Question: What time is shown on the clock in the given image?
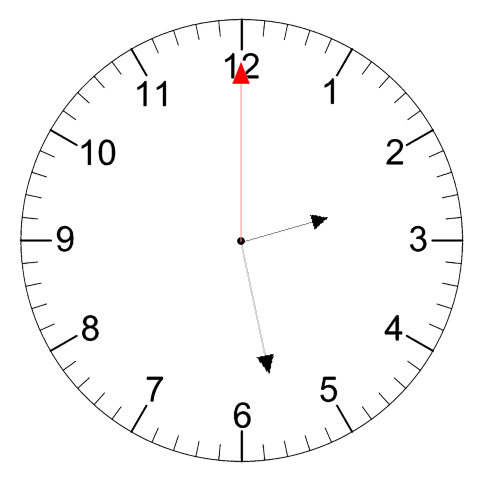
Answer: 02:28:00